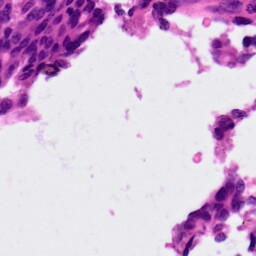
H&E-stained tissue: Ovarian